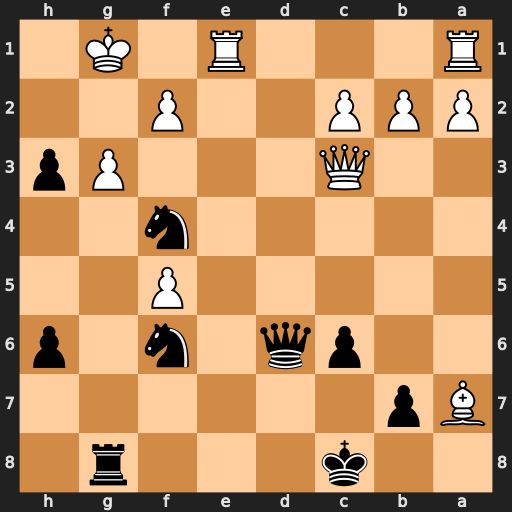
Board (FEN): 2k3r1/Bp6/2pq1n1p/5P2/5n2/2Q3Pp/PPP2P2/R3R1K1
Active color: b
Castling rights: -
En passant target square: -
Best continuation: Qd5 f3 Rxg3+